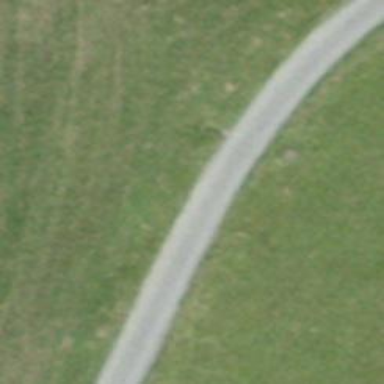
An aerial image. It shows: Asphalt track with grade1 quality.